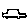
Label: car